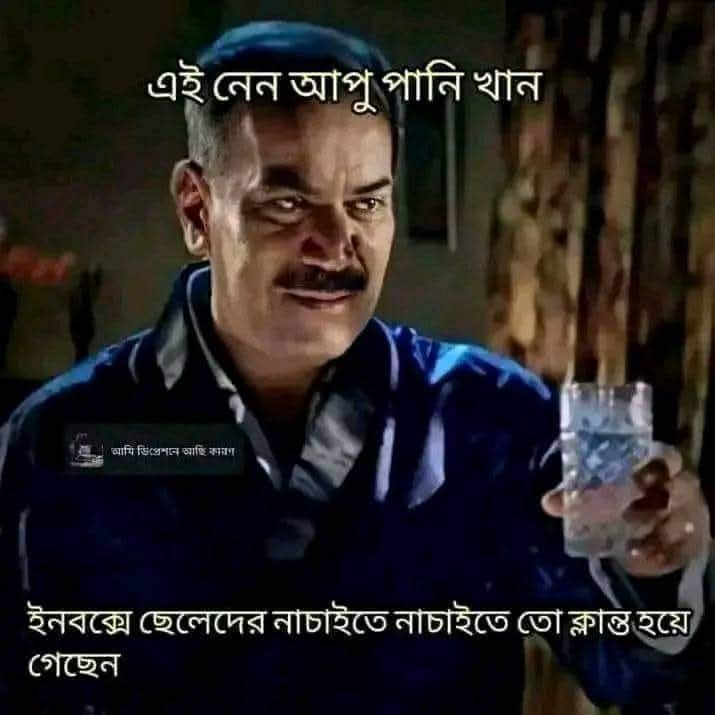
Text: এই নেন আপু পানি খান
ইনবক্সে ছেলেদের নাচাইতে নাচাইতে তো ক্লান্ত হয়ে গেছেন
আমি ডিপ্রেশনে আছি কারণ
Label: Non Hate